Brain MRI, t2w sequence, axial 2D slice.
Patient: age 42, sex F, weight 90 kg, height 1.9 m
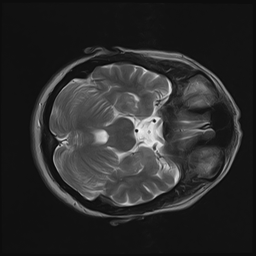